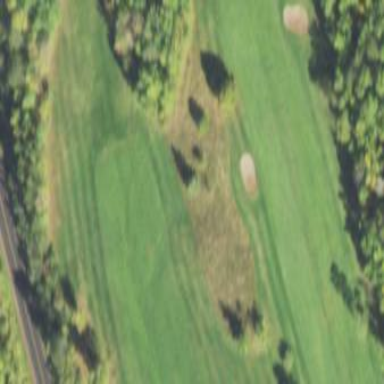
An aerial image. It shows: Golf rough area with grass and sand.